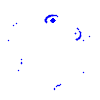
Particle: electron